Question: I made a screen shot to show better what I'm attempting to do, and the problems I'm having:

I'm creating a list of Room objects with Knockout. I have code that displays a table of rooms as new rooms are added - using 'data-bind="foreach: rooms"'. The rooms are added with a JQuery UI modal popup that displays a form simply asking for the 'name' of the room.
This works fine - but I also need to display a graphical representation of each room underneath the table list - simply using css class to give a standard width, height, and color to the rooms.
Here is the entire javascript code:
'''
$(function(){
function Room(data) {
this.name = ko.observable(data.name);
}
function RoomViewModel() {
var self = this;
self.rooms = ko.observableArray([]);
self.newRoomText = ko.observable();
$("#hidden-button").click(function(e) {
e.preventDefault();
})
self.addRoom = function() {
self.rooms.push(new Room({ name: this.newRoomText() }));
self.newRoomText("");
$("#modal").dialog("close");
}
self.removeRoom = function(room) {
self.rooms.remove(room)
}
self.RoomModal = function() {
$("#button-add-room").attr("disabled", "disabled");
$("#input-room-name").keypress(function(e) {
if($(this).val() != '') {
$("#button-add-room").removeAttr("disabled");
} else {
$("#button-add-room").attr("disabled", false);
}
})
$("#modal").dialog({
height: 400,
width: 400,
modal: true
});
}
}
ko.applyBindings(new RoomViewModel());
});
'''
When I add the container below the container that holds the table, the app ignores some of the code in the 'self.addRoom' function. It will add the room to the list, but the modal window will no longer close - using '$("#modal").dialog("close");'. It also ignores the 'self.newRoomText("");' code that clears out the input value to get it ready for a new room.
'''
<!--******* Rooms List **********-->
<div id="room-list-view">
<table>
<tbody data-bind="foreach: rooms">
<tr>
<td data-bind="text: name"></td>
<td><a href="#" data-bind="click: $parent.removeRoom">Delete</a></td>
</tr>
</tbody>
</table>
</div>
<!-- IF I COMMENT THIS PART OUT, IT WORKS JUST FINE -->
<div id="graphical-room-view">
<ul data-bind="foreach: rooms">
<li class="graphical-room" data-bind="text: room"></li>
</ul>
</div>
'''
As you can see, if I comment out the div with id="graphical-room-view", the app works just fine.
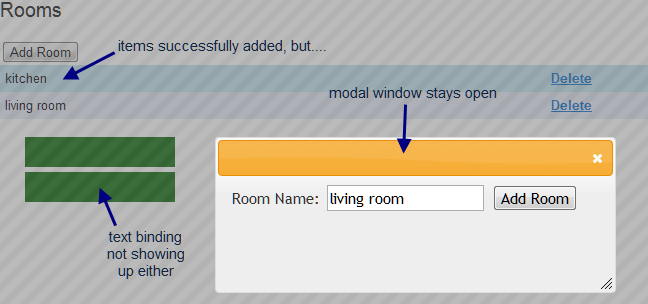
Answer: In your second 'foreach' you're not using 'text: name' but 'text: room'. May be the issue ;-)